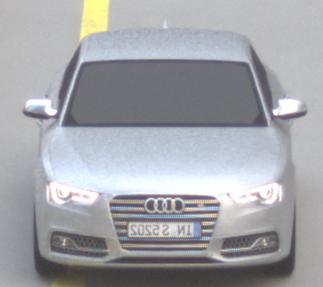
Make: Audi
Model: S5
Detailed model: F5
Model produced from: 2016
Model produced until: 2019
Doors: 2
Color: white
Road condition: dry road
Daytime: morning or afternoon
Contrast: low contrast